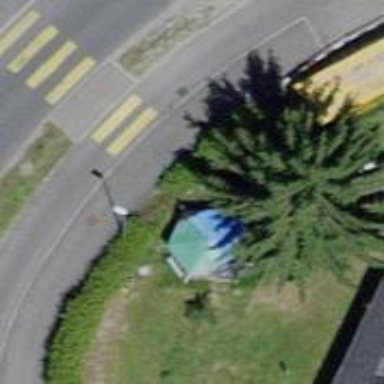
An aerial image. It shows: Marked road crossing.